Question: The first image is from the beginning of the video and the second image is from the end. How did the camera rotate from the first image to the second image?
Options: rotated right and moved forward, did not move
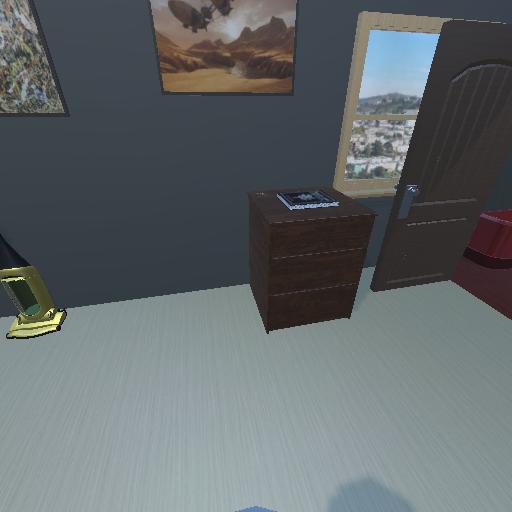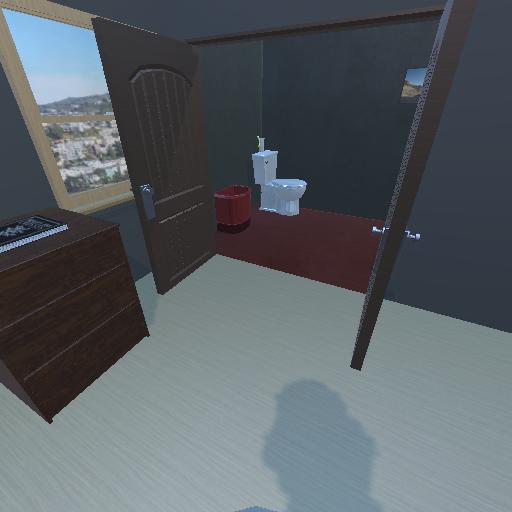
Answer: rotated right and moved forward